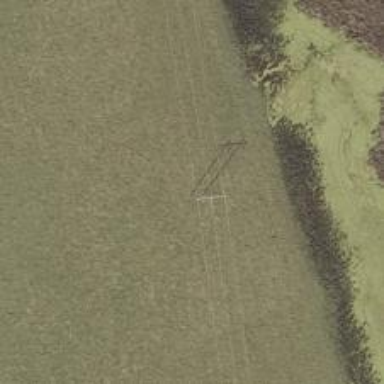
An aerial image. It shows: Power tower.